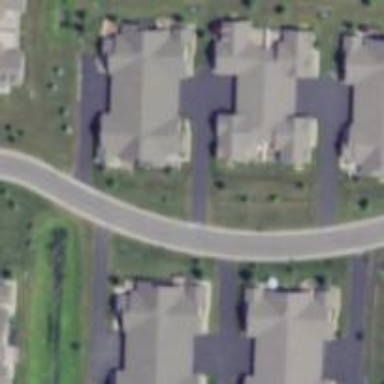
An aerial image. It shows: Driveway leading to service road.